Field crop: maize
Growth stage: 2
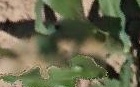
Species: maize